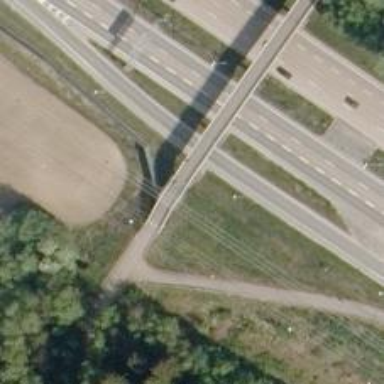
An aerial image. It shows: Cycleway with asphalt surface designed for Nordic skiing.